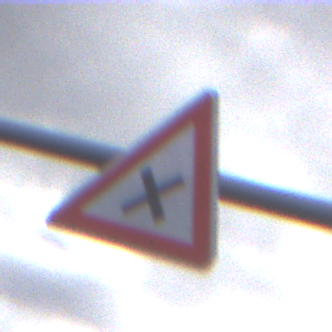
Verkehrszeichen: KreuzungOderEinmuendung
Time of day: MorningAfternoon
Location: Outdoor (Suburban)
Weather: PartlyCloudy
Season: NotSpecified
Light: Natural